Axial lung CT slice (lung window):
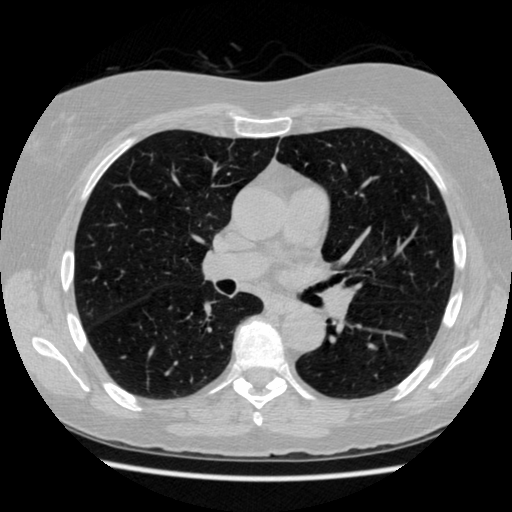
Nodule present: no